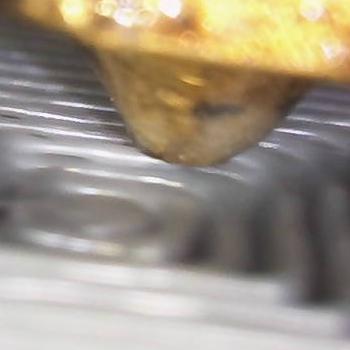
Flow rate: 61%